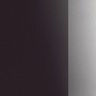
Metastatic tissue present: no